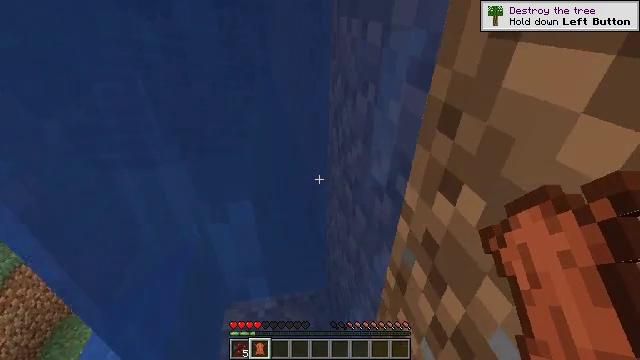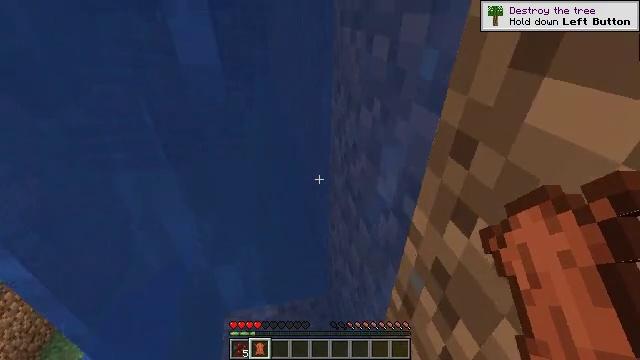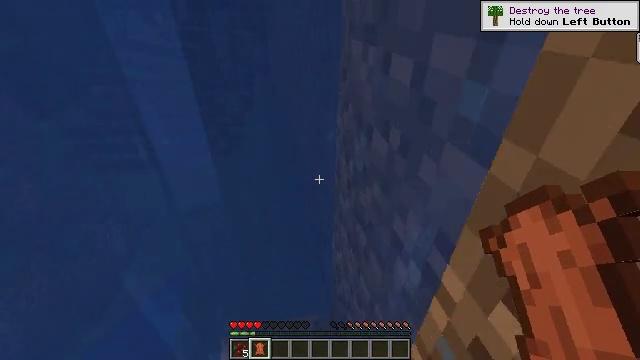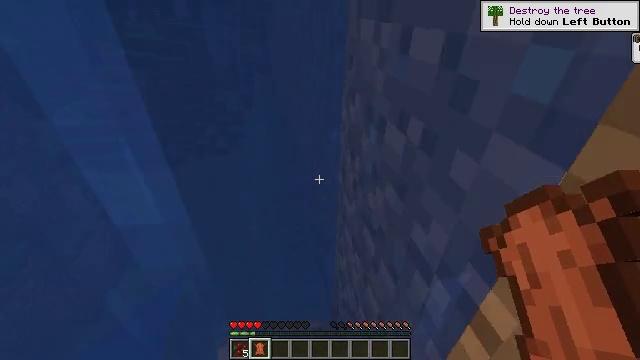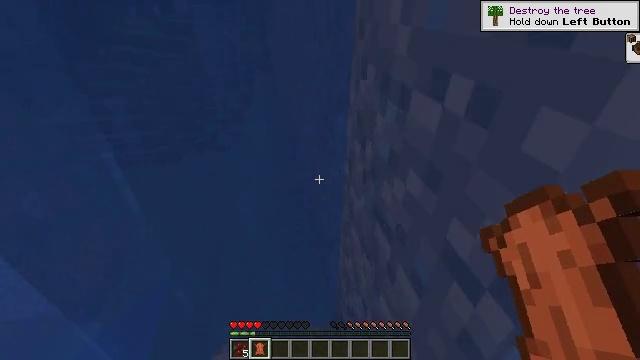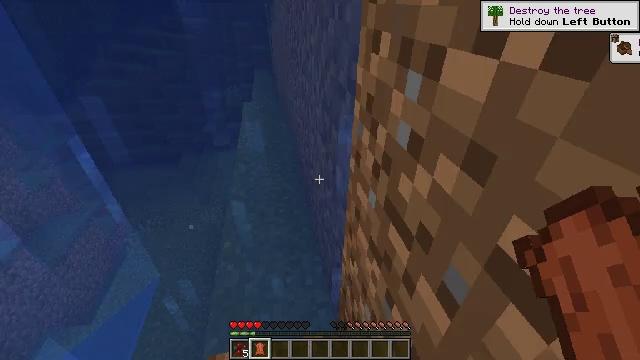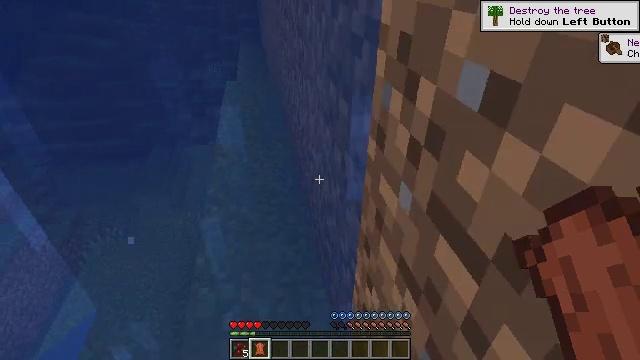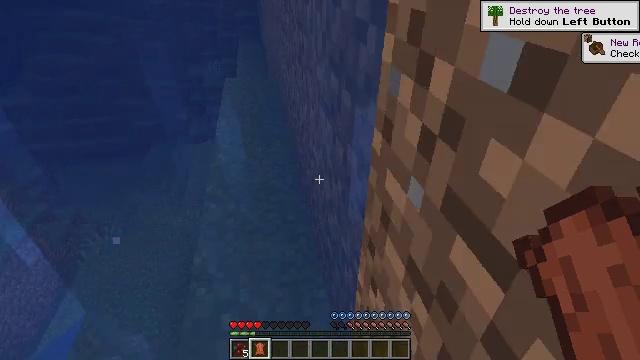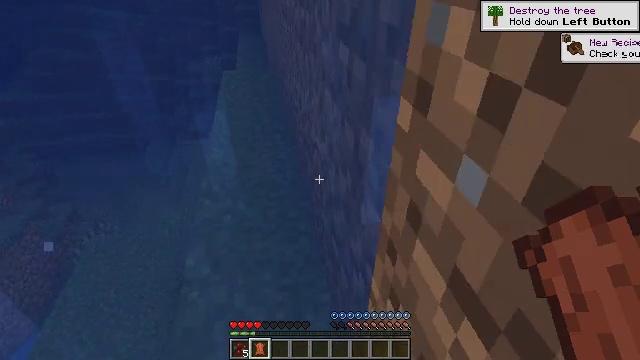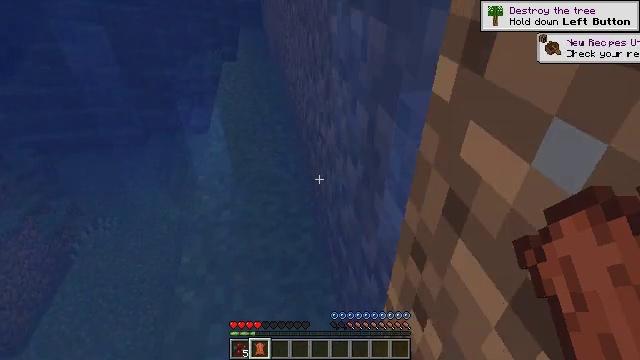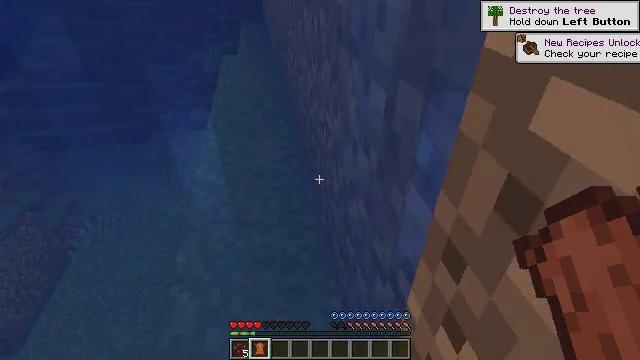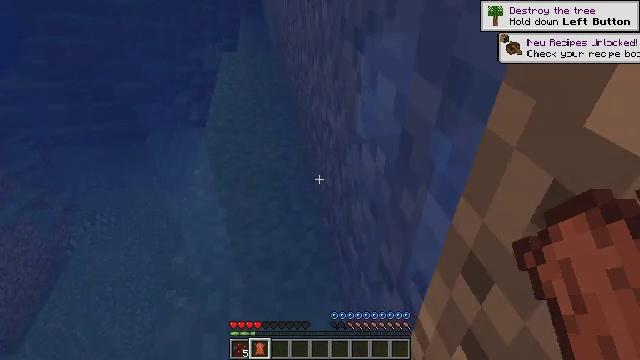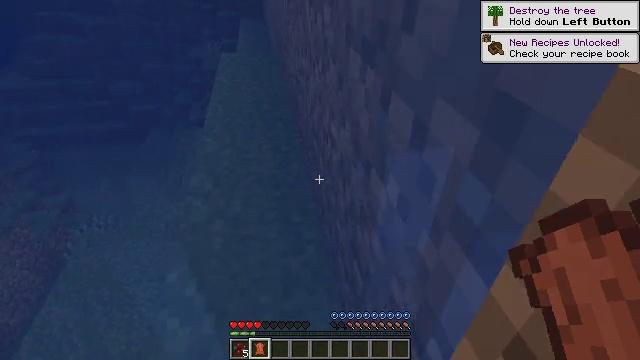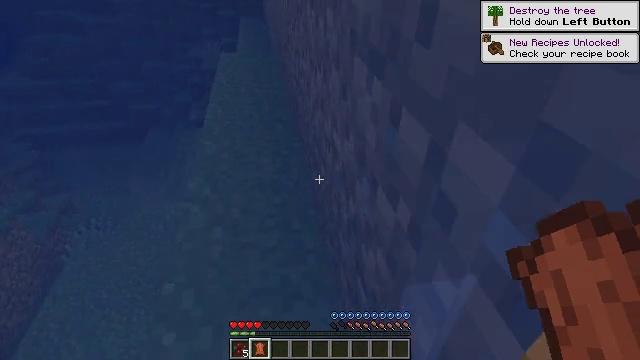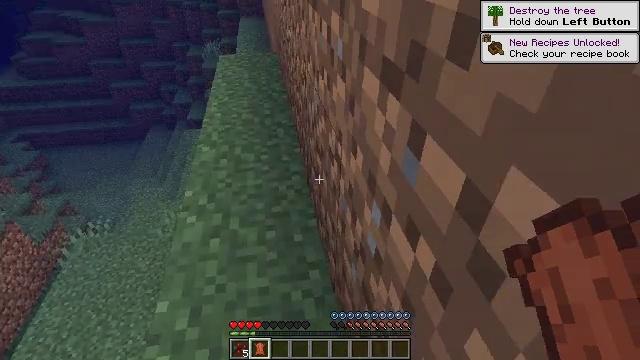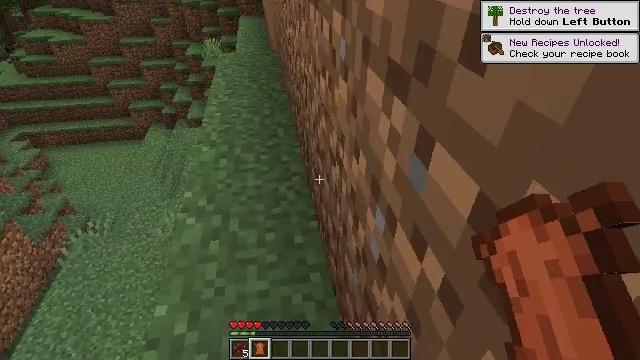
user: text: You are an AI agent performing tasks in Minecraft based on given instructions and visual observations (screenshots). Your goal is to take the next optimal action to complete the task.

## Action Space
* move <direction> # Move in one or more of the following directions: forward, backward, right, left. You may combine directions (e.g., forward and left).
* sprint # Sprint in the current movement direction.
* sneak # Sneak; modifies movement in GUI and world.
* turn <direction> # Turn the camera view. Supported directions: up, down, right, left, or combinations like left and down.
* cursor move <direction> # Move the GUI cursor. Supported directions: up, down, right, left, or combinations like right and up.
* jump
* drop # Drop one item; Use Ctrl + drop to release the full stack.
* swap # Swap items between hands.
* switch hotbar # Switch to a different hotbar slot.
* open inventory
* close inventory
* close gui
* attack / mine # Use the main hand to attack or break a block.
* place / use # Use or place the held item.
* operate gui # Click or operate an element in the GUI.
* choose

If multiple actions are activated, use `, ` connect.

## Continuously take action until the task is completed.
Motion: motion action
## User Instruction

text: Destroy the bee nest.
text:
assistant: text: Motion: move forward
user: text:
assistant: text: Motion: move forward
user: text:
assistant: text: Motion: move forward
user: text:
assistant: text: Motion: move forward
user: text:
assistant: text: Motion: move forward
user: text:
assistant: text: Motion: move forward
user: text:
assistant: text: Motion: move forward
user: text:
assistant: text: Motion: move forward
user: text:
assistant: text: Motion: move forward
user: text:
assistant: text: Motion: move forward
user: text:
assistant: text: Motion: move forward
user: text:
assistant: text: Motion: move forward
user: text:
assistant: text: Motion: move forward
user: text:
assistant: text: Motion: move forward
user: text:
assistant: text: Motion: move forward
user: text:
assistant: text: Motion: move forward
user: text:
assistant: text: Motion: move forward
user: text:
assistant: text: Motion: move forward
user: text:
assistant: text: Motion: move forward
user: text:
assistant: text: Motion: move forward
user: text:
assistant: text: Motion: move forward
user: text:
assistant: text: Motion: move forward
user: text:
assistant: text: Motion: move forward
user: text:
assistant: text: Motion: move forward
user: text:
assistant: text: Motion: move forward, turn left
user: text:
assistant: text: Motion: move forward, turn left and up
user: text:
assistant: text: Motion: move forward, turn left and up
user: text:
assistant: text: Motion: move forward, turn left and up
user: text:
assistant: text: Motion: move forward
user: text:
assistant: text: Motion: move forward, turn left and up